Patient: sex M, age 66
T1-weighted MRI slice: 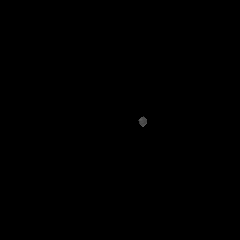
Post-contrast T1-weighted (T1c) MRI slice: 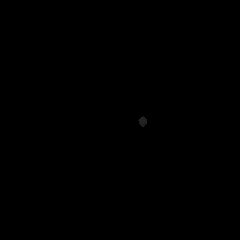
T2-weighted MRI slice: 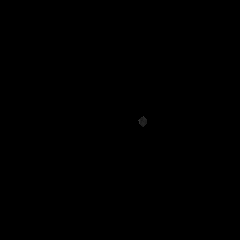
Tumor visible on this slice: no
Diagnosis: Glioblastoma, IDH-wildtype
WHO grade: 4